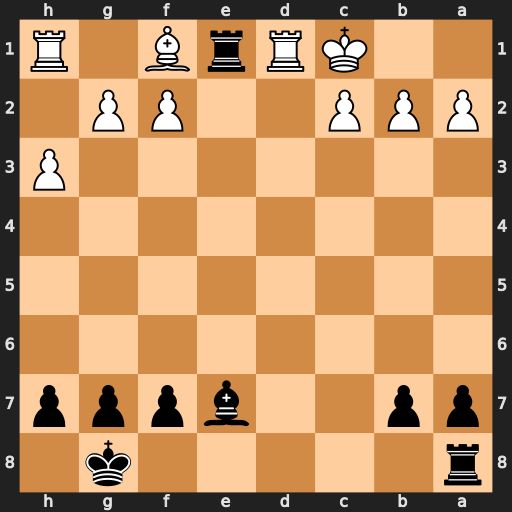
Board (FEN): r5k1/pp2bppp/8/8/8/7P/PPP2PP1/2KRrB1R
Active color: b
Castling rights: -
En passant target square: -
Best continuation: Bg5+ f4 Bxf4+ Kb1 Rxd1#